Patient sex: M
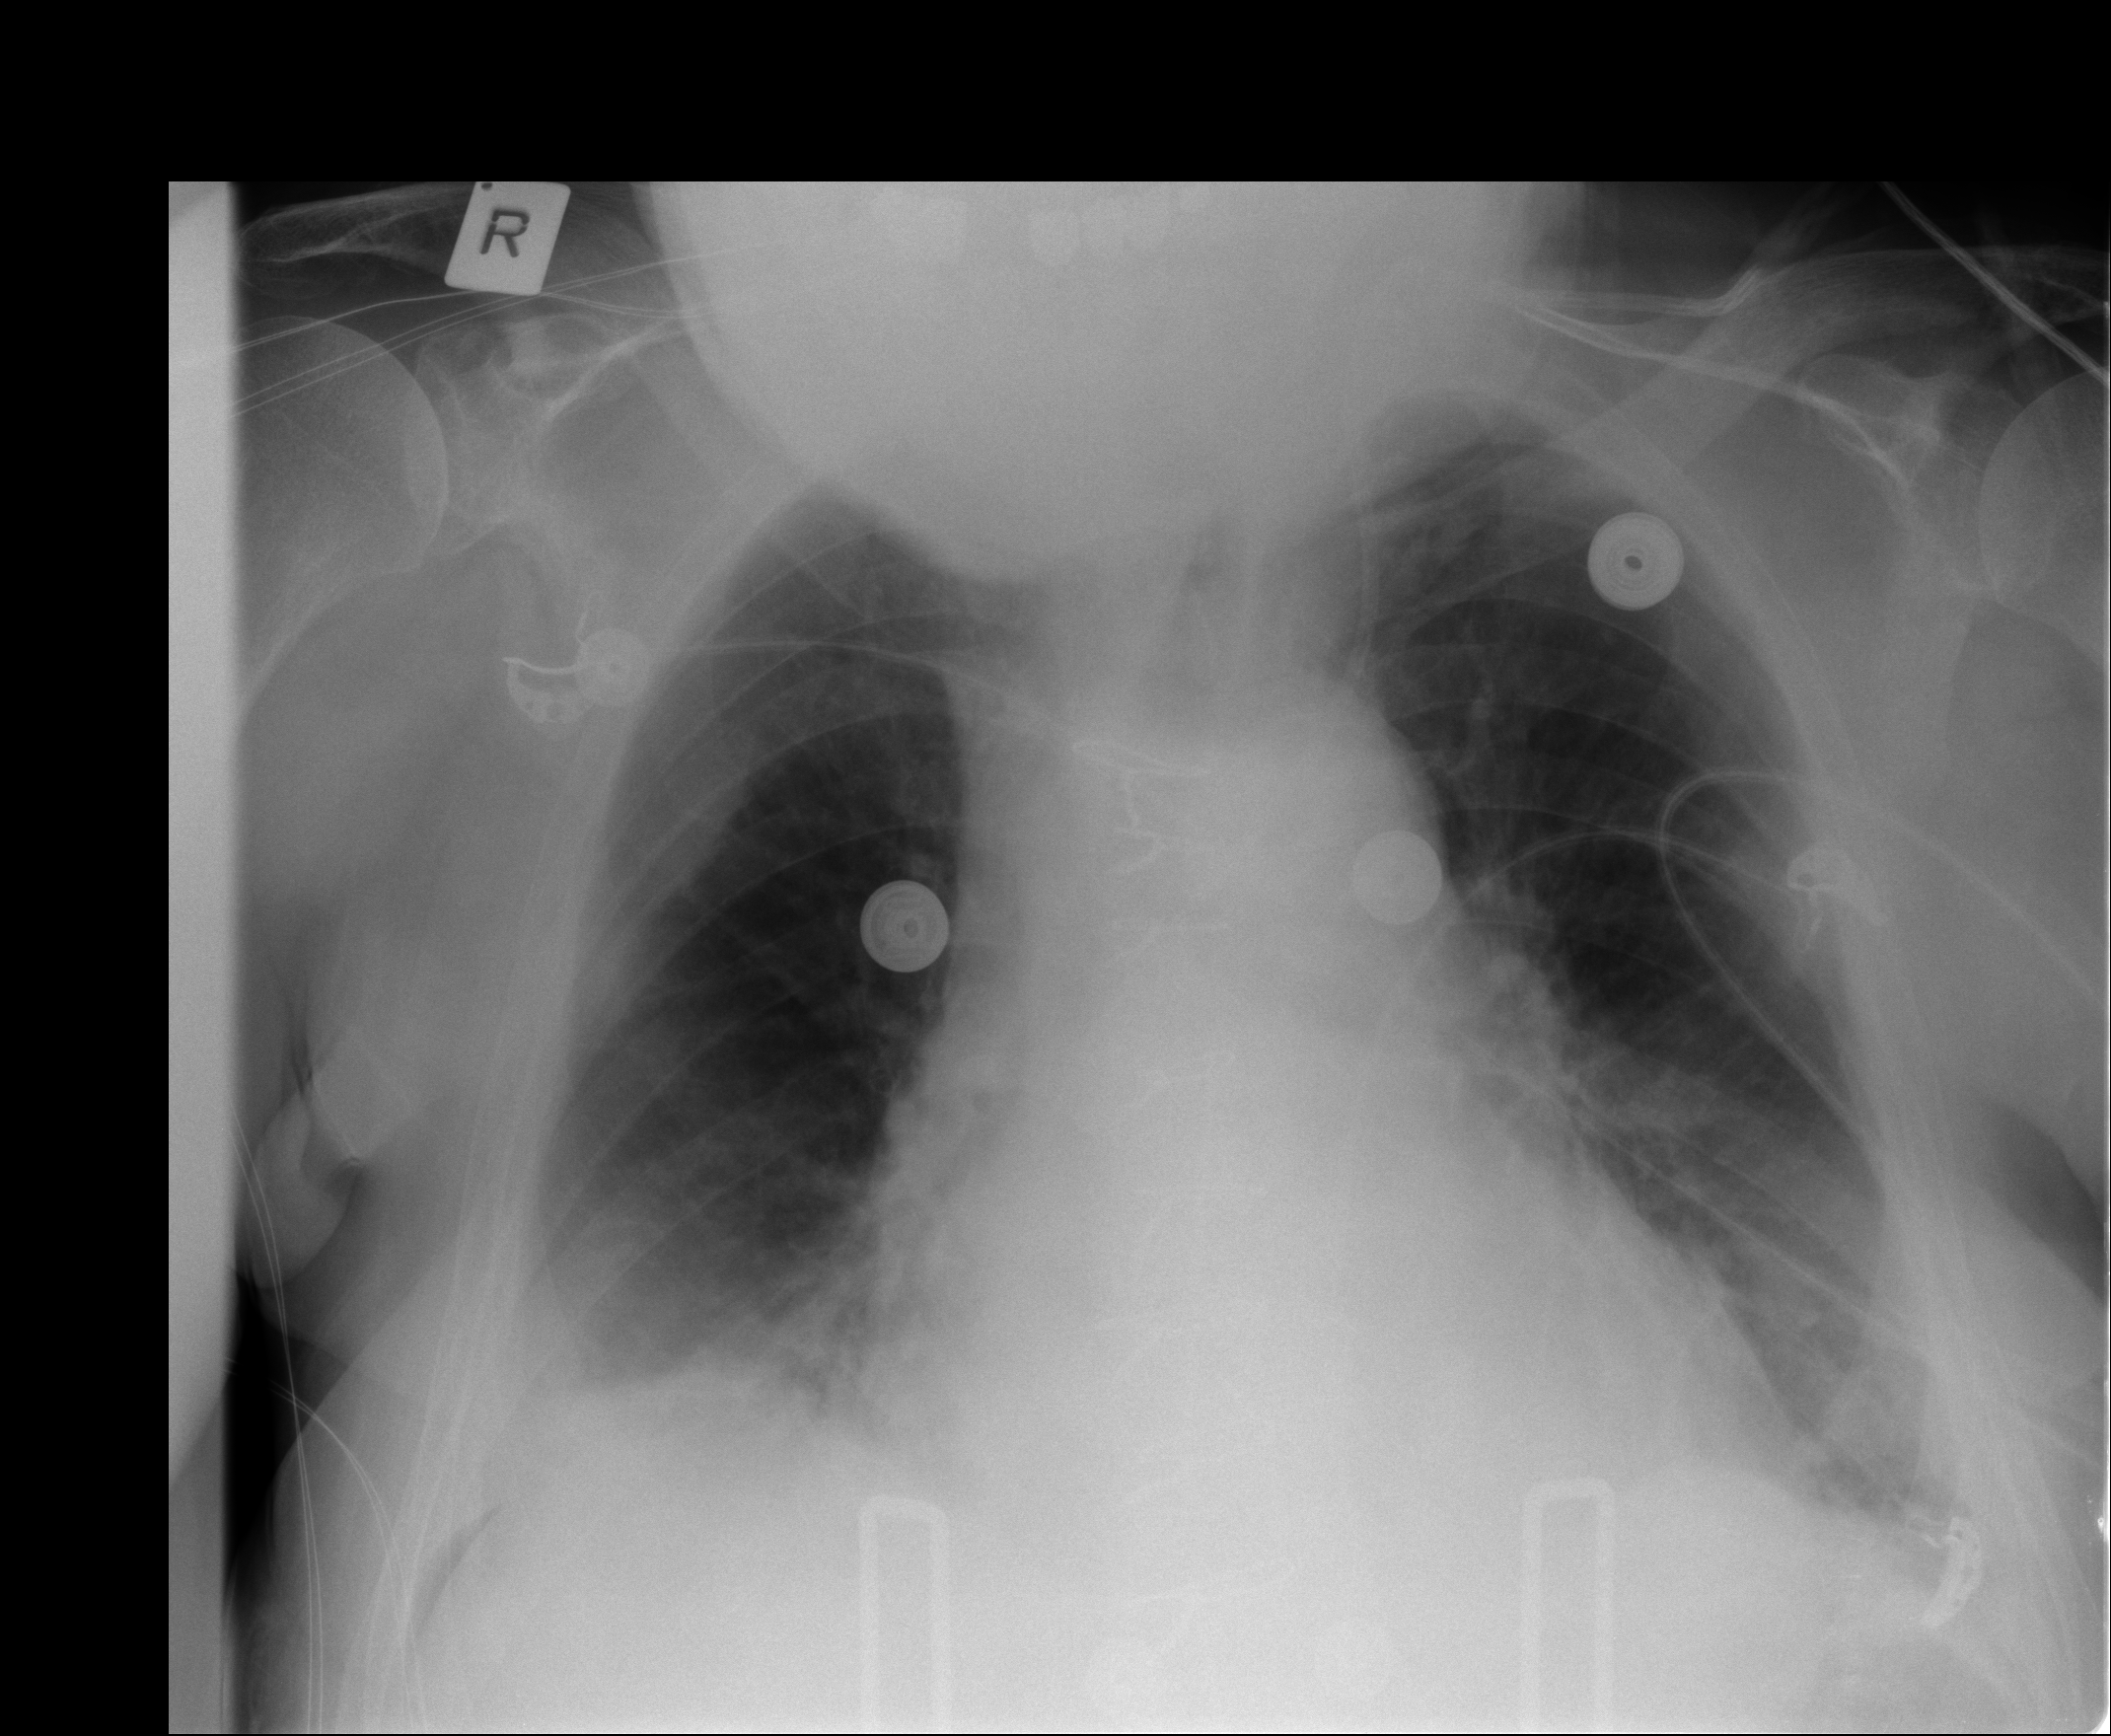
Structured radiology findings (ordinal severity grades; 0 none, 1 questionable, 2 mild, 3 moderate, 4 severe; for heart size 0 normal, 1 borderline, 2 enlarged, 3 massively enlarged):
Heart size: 2
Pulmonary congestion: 0
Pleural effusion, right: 2
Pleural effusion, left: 2
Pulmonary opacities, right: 1
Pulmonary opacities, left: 1
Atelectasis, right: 2
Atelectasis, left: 2